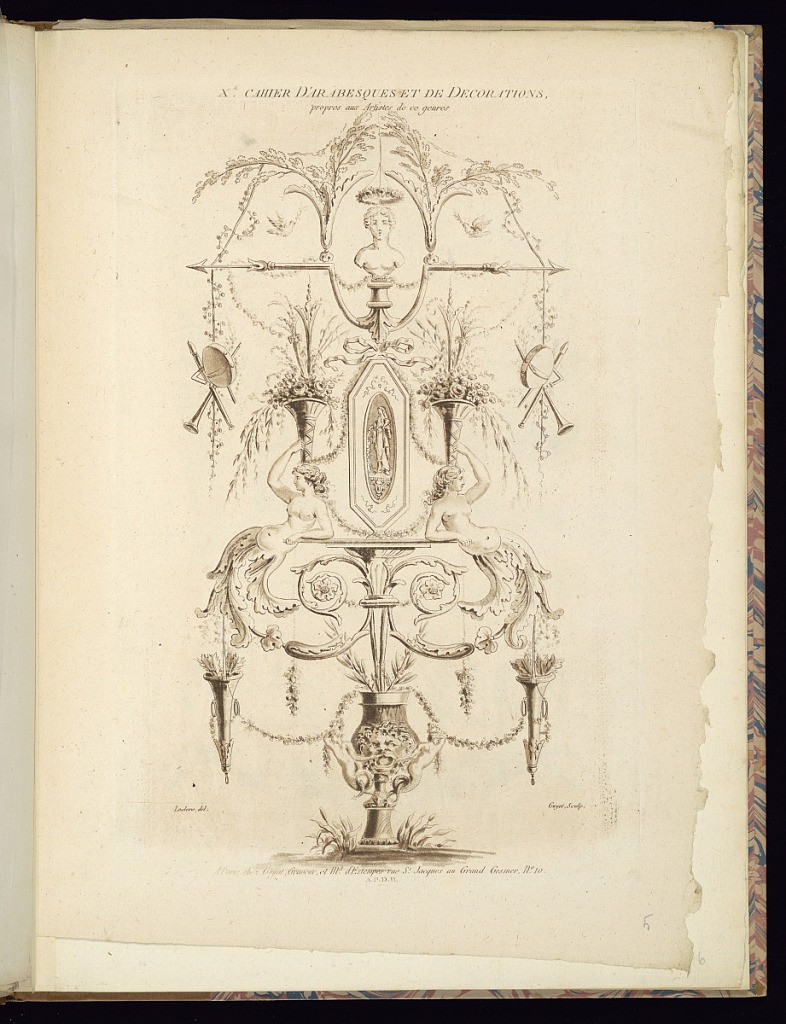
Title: Title Page: Arabesque Ornament Design
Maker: Pierre Thomas Le Clerc, French, ca. 1740 - ca. 1796
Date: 1788–89
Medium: Aquatint and etching on laid paper
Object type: Print
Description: Title page and arabesque ornament design featuring neo-classical grotesque motifs, portrait roundels, portrait bust, female herms, baskets of flowers, ribbons, hanging trophies of musical instruments, scrolling acanthus leaves, foliage, birds, rosettes, quivers of arrows, a vase, and festoons of flowers. The plate is titled and signed.